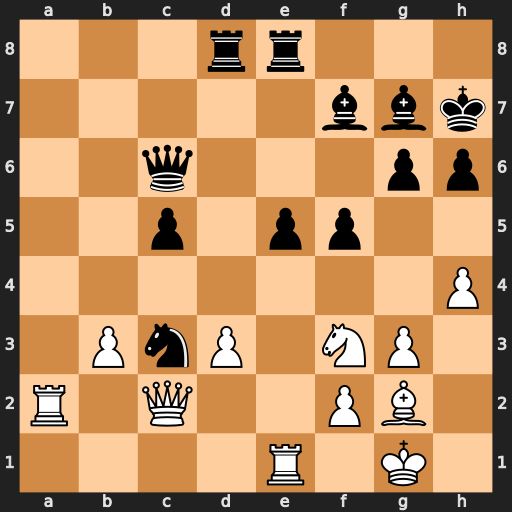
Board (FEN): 3rr3/5bbk/2q3pp/2p1pp2/7P/1PnP1NP1/R1Q2PB1/4R1K1
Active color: w
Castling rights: -
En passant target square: -
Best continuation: Ng5+ hxg5 Bxc6